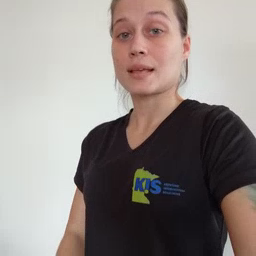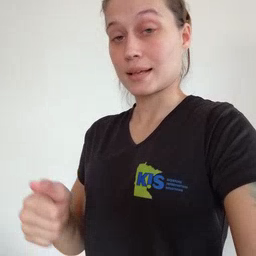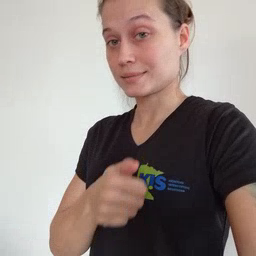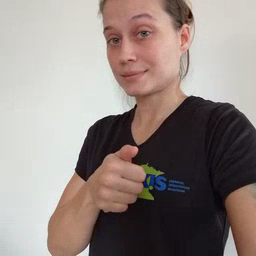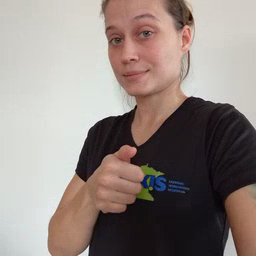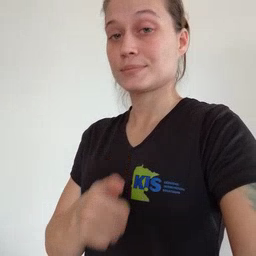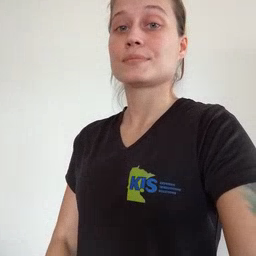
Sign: hide